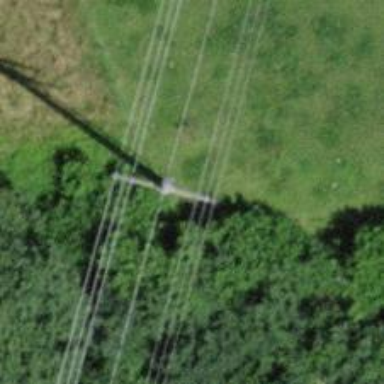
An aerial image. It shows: Power tower.